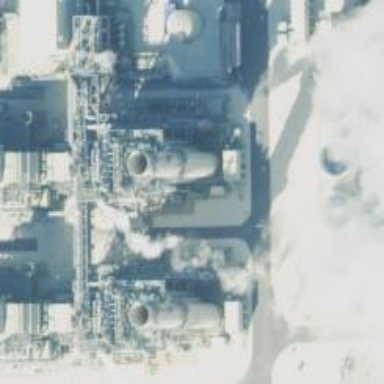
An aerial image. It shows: Generator powered by gas. It is combined cycle generator.